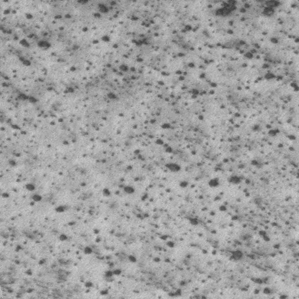
Label: frost